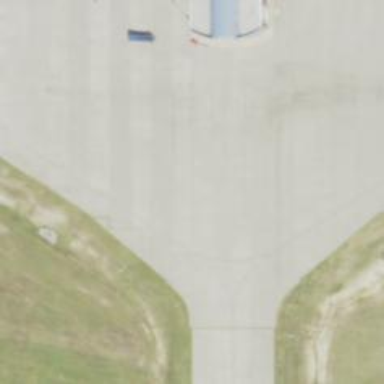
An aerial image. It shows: View of taxiway at the airport.